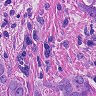
Metastatic tissue present: yes